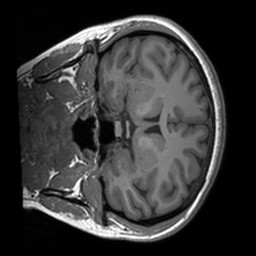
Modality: T1w
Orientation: coronal
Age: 22
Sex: female
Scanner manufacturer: siemens
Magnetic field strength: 3 T
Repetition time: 1.9 s
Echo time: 0.00226 s